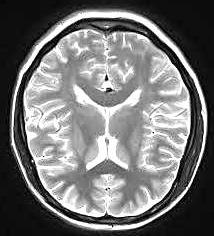
Label: notumor